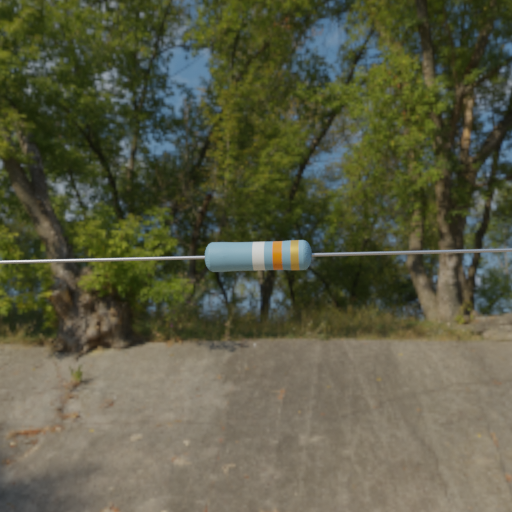
Resistor colour bands (in order): white, orange, gold